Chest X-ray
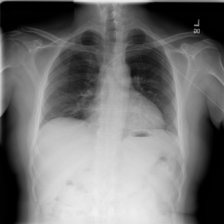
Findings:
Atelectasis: negative
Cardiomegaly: negative
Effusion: negative
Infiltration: negative
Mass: negative
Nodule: negative
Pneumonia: negative
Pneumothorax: negative
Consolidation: negative
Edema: negative
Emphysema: negative
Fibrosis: negative
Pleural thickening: negative
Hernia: negative